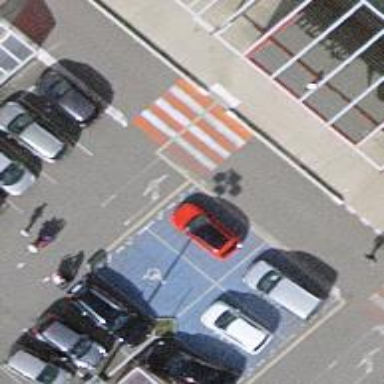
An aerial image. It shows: Parking aisle designated as service road.